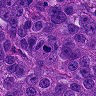
Metastatic tissue present: yes